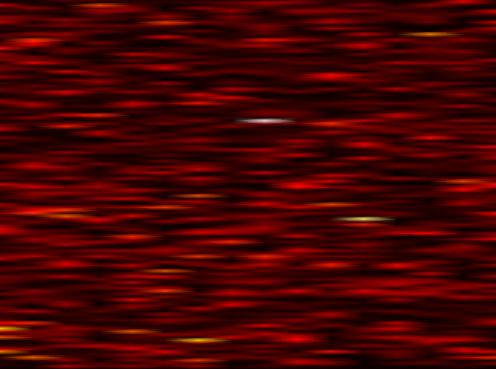
Label: UFMC